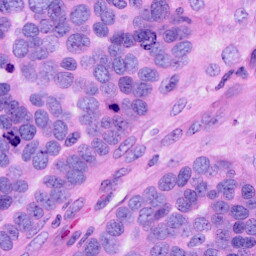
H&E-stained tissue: Ovarian